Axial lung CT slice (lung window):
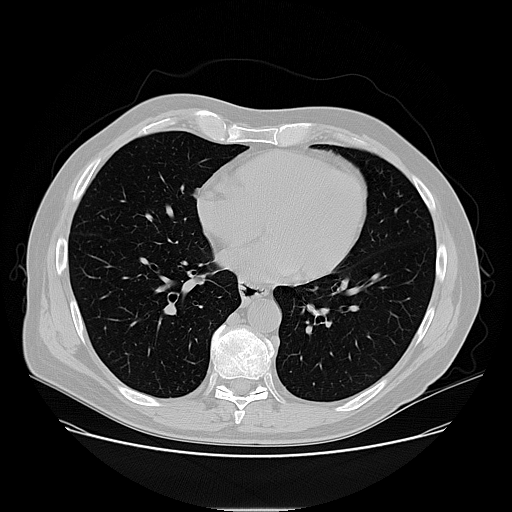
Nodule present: no